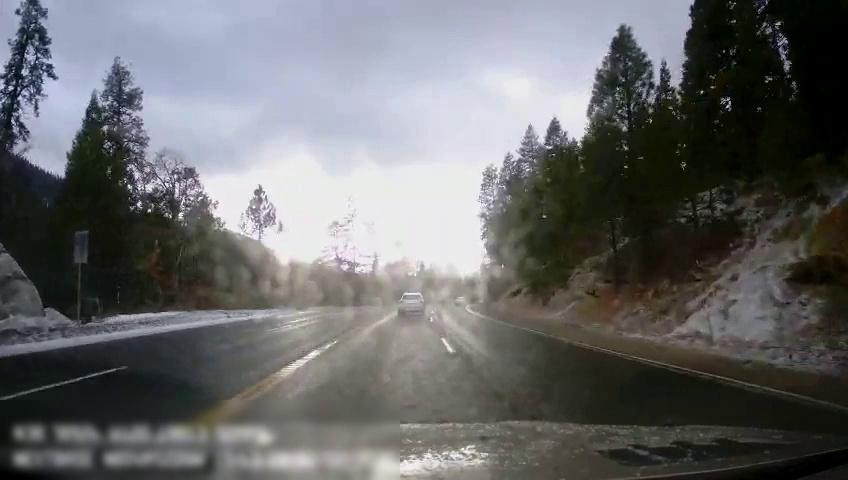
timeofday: Day
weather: Cloudy
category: Drivable Space
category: Vehicles | Car
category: Vehicles | Car
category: Lanes | Current Lane
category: Lanes | Current Lane
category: Lanes | Opposite Lane
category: Lanes | Current Lane
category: Lanes | Opposite Lane